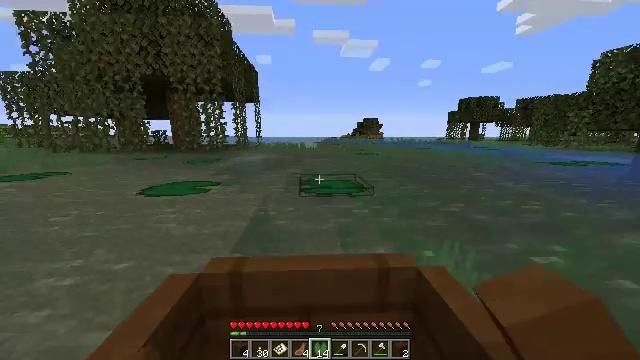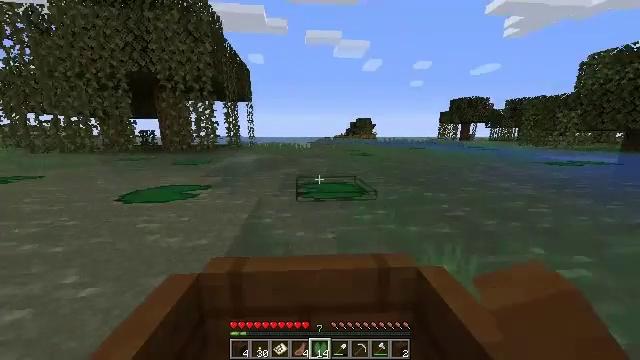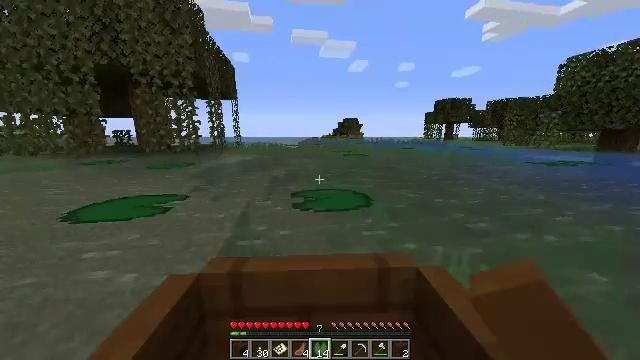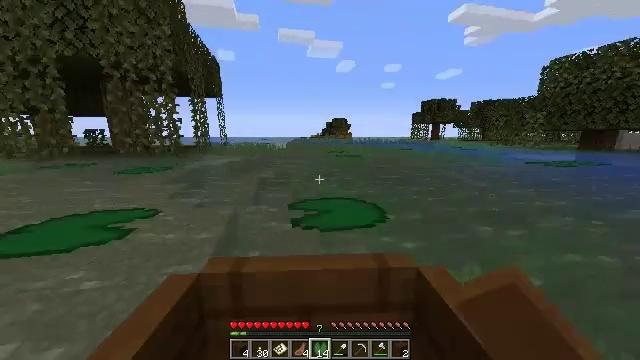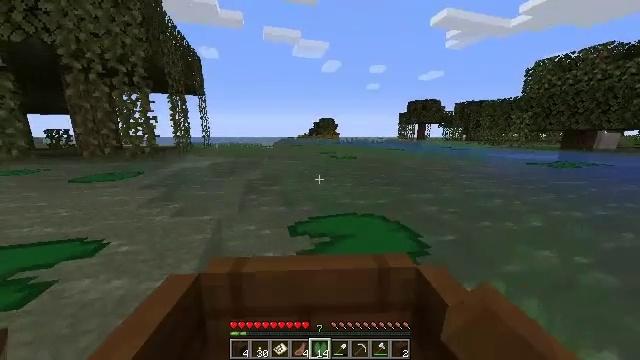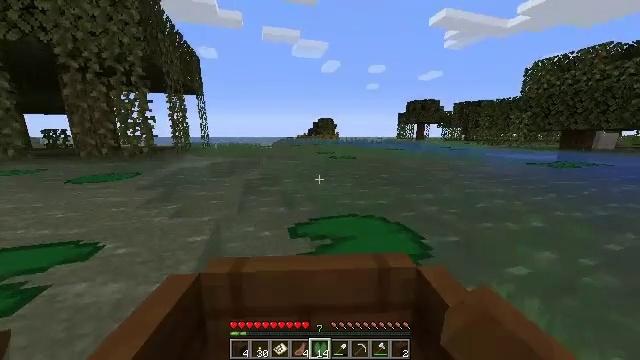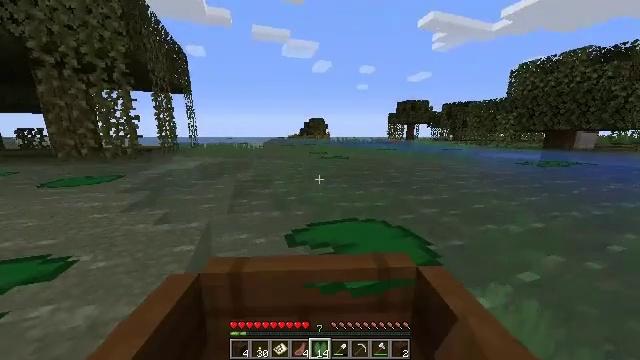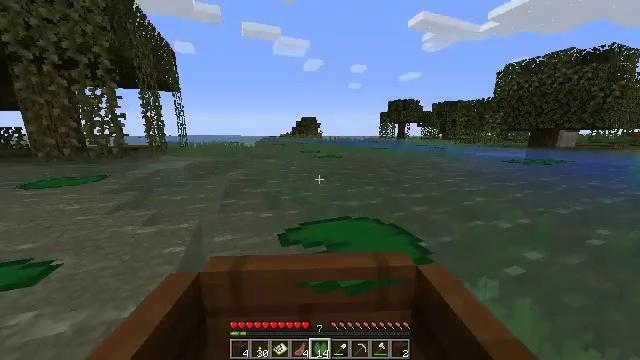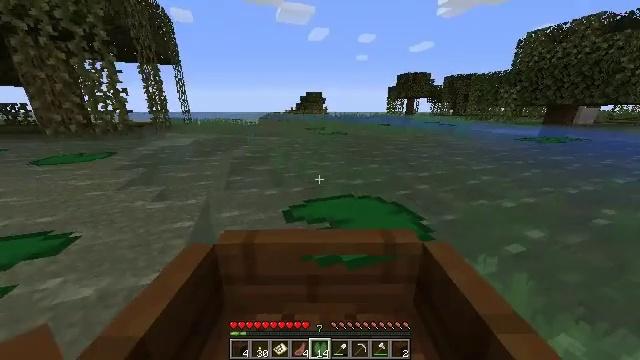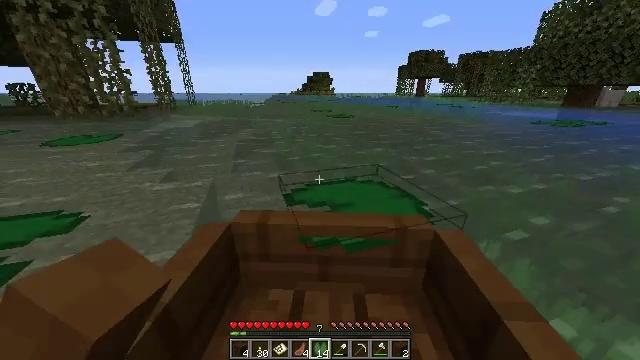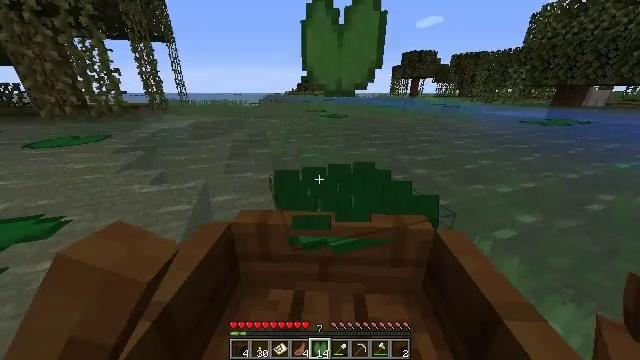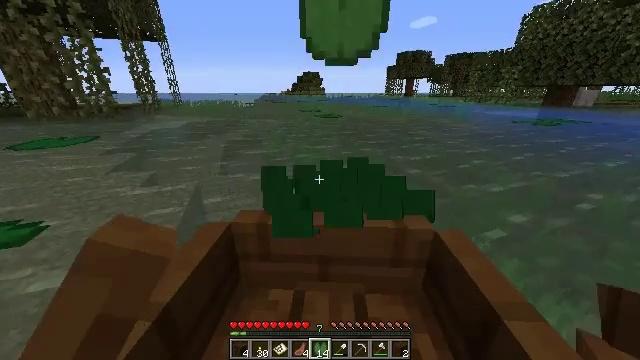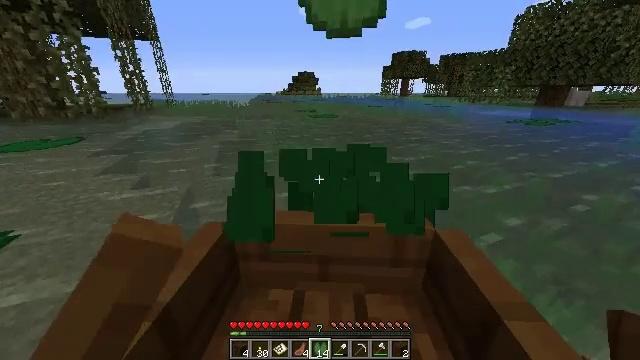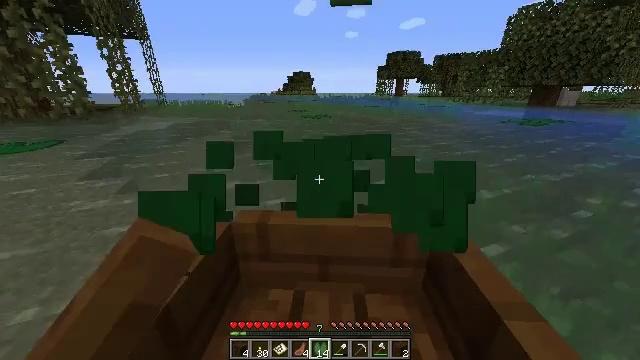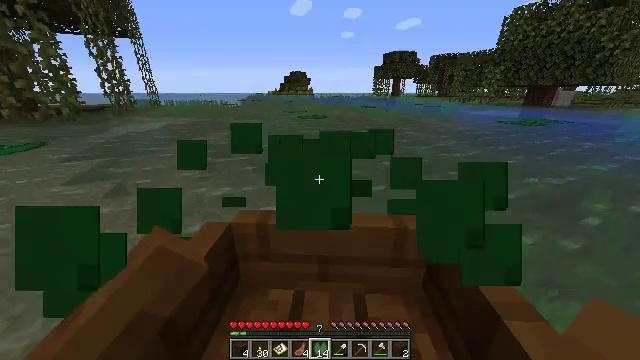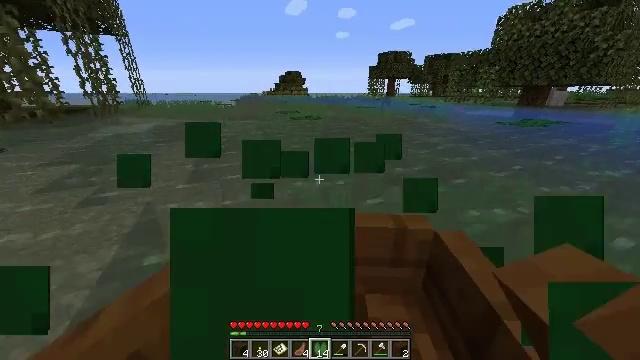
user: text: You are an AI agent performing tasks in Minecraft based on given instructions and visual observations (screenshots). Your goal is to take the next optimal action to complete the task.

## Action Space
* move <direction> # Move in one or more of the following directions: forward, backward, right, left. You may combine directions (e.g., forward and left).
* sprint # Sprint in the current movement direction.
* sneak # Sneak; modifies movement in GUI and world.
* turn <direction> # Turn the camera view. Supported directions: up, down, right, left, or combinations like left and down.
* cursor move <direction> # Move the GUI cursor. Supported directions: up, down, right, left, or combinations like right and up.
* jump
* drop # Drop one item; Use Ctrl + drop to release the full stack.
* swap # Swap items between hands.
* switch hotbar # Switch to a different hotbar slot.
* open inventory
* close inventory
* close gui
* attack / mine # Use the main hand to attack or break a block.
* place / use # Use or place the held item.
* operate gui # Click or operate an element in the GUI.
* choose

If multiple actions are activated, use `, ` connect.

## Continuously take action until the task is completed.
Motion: motion action
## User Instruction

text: Mine the sugar cane near rivers.
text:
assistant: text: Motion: move forward
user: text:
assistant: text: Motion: move forward
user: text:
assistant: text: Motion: move forward
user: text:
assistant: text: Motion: move forward
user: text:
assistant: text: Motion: move forward
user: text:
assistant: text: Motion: move forward
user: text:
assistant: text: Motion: move forward
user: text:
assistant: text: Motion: move forward, turn left and down
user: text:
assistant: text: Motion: move forward, turn left and down
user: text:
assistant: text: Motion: move forward
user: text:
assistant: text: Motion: move forward
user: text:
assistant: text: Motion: move forward
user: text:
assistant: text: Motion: move forward
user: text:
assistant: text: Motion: move forward
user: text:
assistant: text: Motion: move forward
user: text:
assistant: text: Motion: move forward, turn right
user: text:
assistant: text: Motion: move forward, turn left and up
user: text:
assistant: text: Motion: move forward and move left, turn left and up
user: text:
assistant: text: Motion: move forward and move left, turn left and up
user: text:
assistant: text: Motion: move forward and move left
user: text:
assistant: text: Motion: move forward and move left
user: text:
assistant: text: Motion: move forward and move left
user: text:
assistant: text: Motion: move forward
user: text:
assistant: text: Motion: move forward
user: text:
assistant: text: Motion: move forward
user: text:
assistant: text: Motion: move forward
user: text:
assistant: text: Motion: move forward
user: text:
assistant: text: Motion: move forward
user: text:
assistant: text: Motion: move forward
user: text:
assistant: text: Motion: move forward